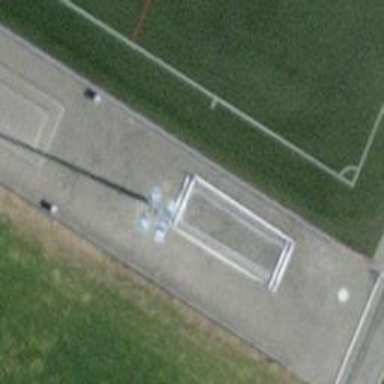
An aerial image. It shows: Mast structure.